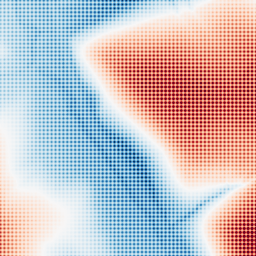
Category: classical
Decomposition family: gaussian
Decomposition parameters: sigma: 100
Upsampling method: sinc_blackman
Upsampling parameters: scale: 8
kernel_size: 8
Upsampling scale: 8